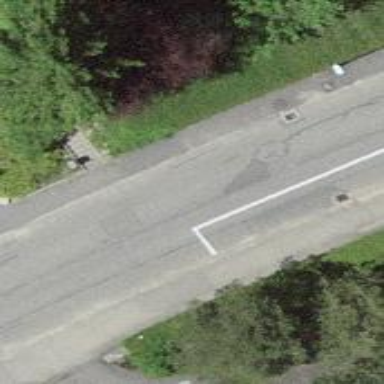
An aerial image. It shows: Residential road.